Interaction volume radius: 5 \u00c5
Interaction volume height: 45 \u00c5
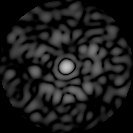
Disorder parameter: 0.8169